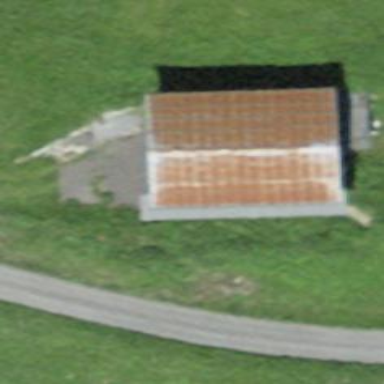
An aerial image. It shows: Shed building.